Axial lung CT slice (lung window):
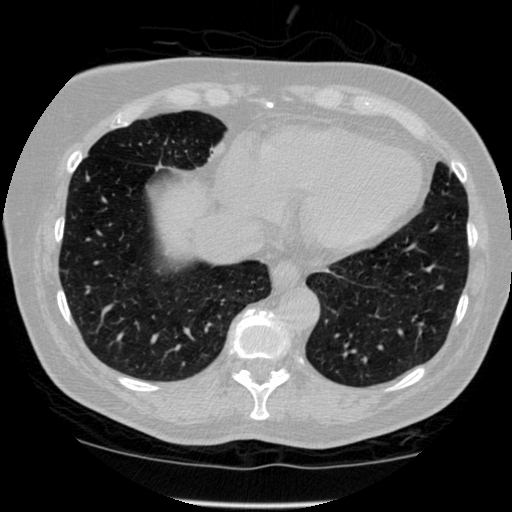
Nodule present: no